Field crop: maize
Growth stage: 1
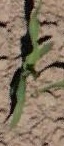
Species: maize